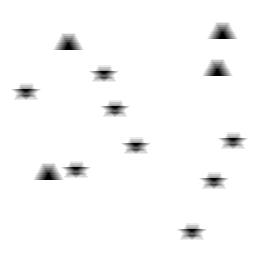
Squares: 0
Triangles: 4
Stars: 8
Total shapes: 12